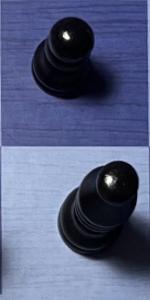
Label: Bishop_Black